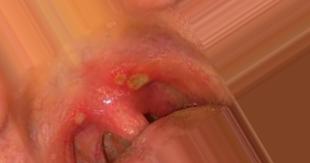
Condition: Mouth Ulcer